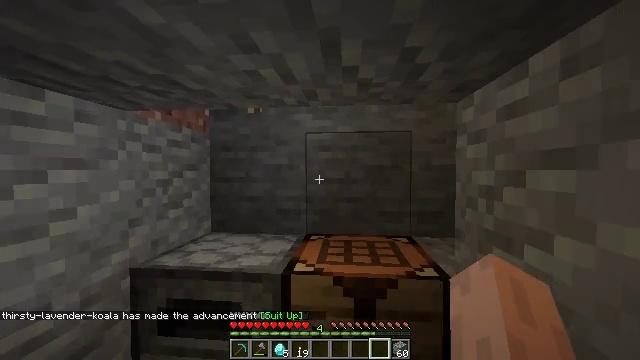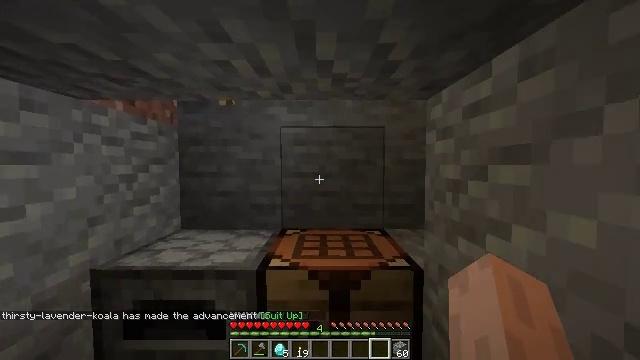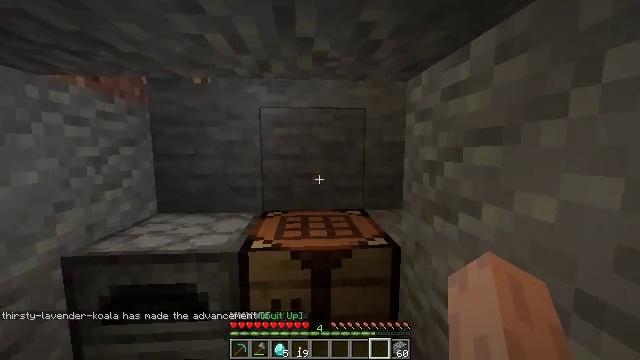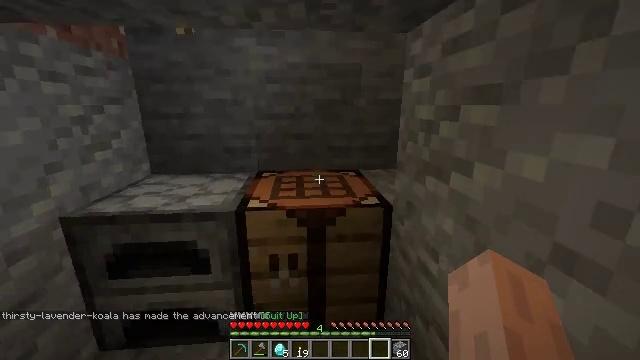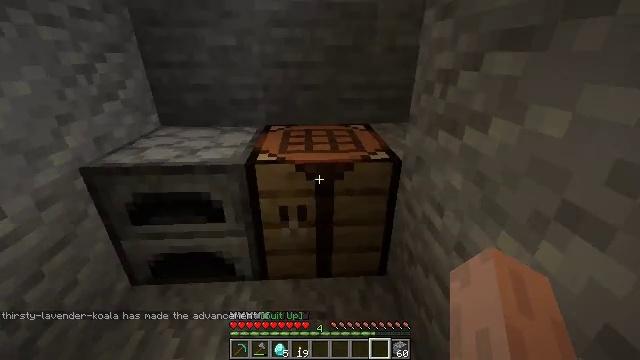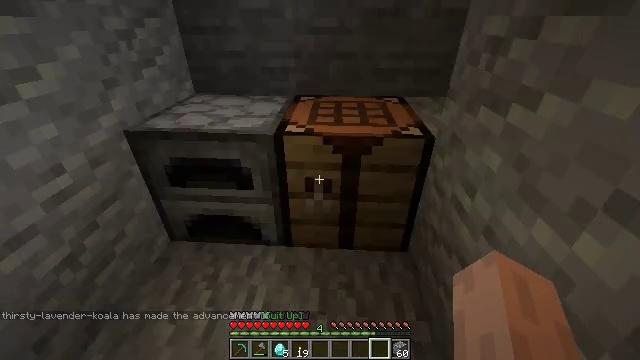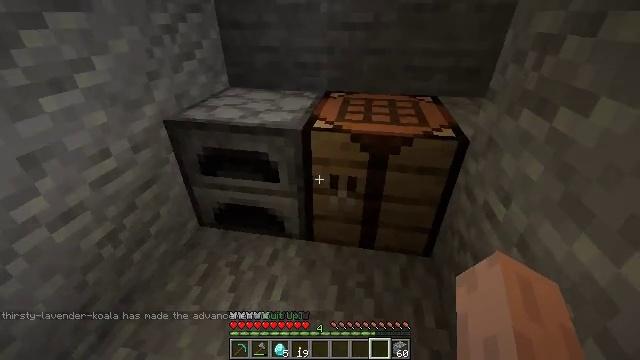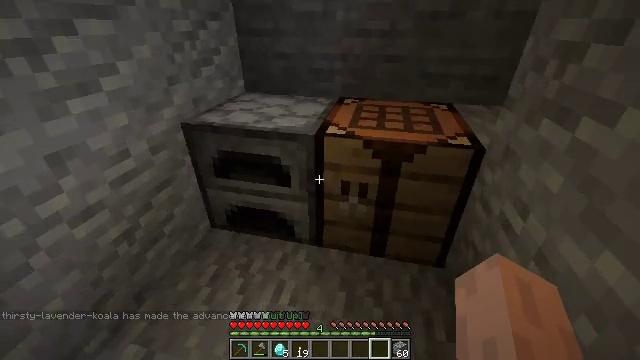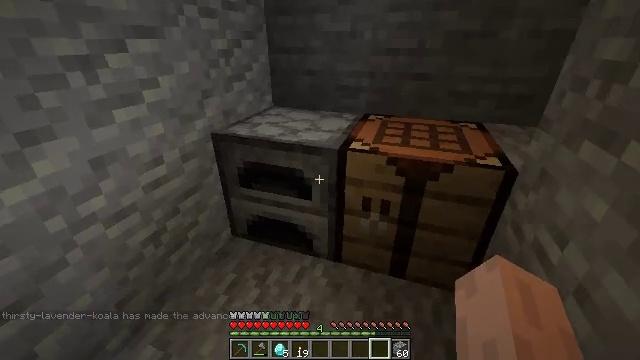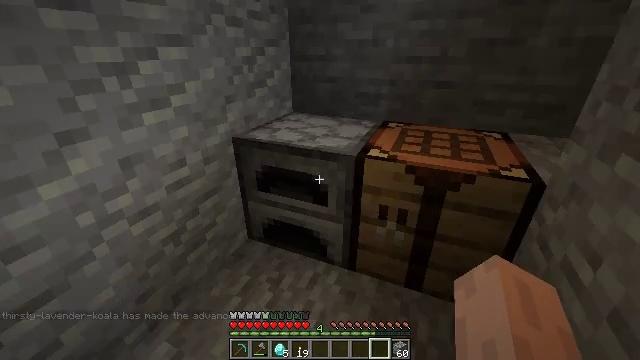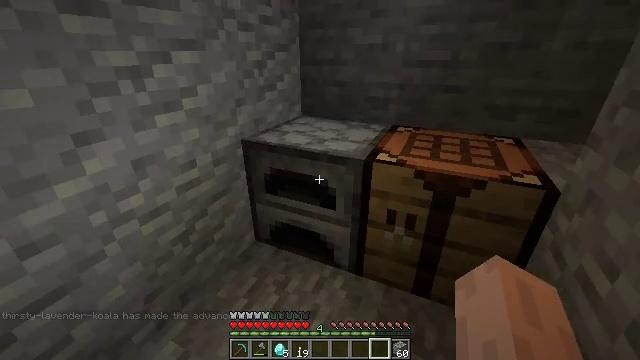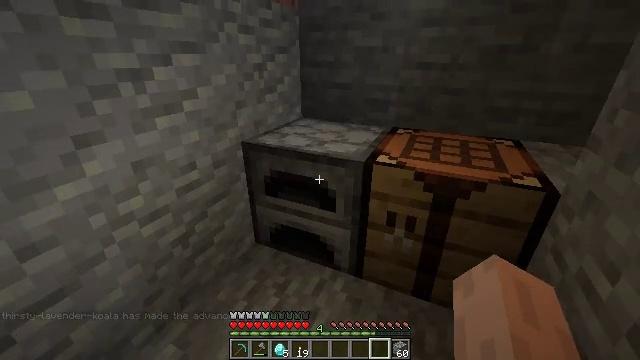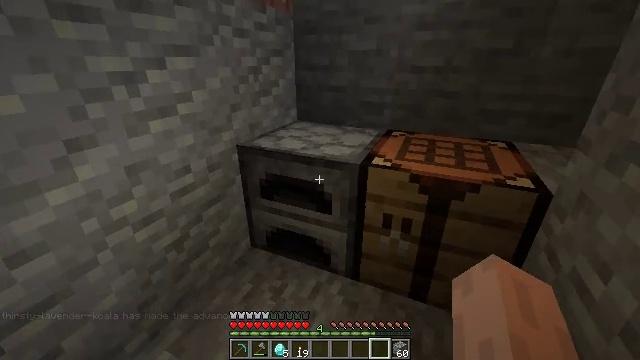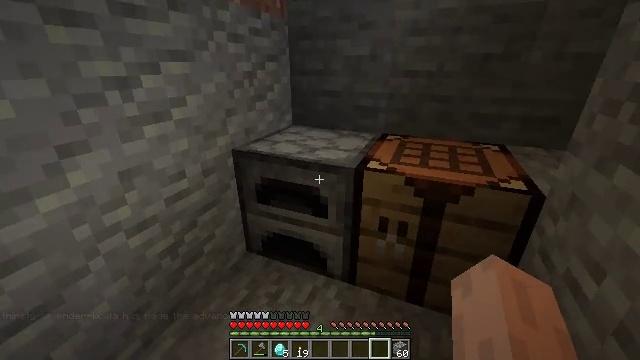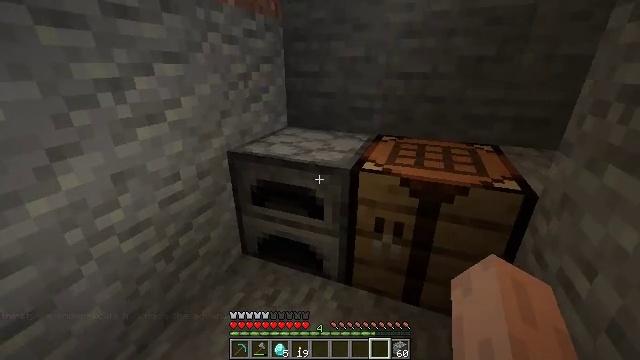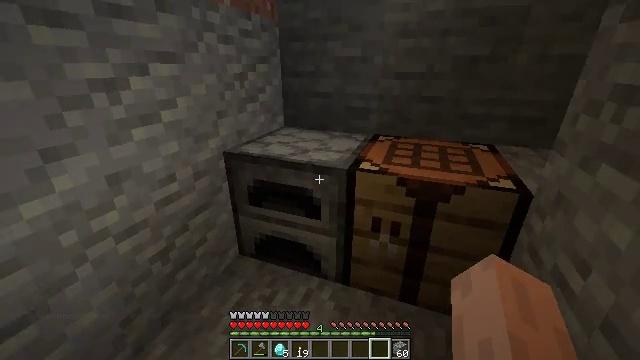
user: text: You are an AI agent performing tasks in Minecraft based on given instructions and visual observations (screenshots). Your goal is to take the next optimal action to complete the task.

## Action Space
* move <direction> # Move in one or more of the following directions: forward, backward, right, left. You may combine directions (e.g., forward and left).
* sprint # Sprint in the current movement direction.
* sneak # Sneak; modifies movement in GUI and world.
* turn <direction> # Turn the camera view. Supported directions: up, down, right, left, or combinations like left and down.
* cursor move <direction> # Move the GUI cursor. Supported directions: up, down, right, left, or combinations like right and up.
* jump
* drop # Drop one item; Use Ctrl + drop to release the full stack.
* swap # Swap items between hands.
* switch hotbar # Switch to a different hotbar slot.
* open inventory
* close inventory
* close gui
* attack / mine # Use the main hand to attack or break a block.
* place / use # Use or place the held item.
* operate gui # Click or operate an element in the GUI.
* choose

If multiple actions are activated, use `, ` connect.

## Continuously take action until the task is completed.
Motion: motion action
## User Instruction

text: Open the crafting table to craft a diamond helmet.
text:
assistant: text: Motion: turn right and down
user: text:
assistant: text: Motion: turn right and down
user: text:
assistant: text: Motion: turn right and down
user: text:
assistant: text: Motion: turn left and down
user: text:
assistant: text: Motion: turn left and down
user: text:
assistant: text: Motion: turn left
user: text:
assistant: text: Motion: turn left and up
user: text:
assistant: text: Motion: turn left and up
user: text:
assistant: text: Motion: turn left and up
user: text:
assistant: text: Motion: turn left
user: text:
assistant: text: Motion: no_op
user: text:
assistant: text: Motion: turn right
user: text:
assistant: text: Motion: turn right
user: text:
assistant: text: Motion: turn right
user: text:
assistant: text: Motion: no_op
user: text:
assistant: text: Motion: turn right
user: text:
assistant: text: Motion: turn right
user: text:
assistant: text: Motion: no_op
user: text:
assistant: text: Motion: no_op
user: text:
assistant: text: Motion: move left
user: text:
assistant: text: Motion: move left
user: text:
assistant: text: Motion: move left
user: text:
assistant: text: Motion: no_op
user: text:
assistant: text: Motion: turn right
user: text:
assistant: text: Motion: turn right
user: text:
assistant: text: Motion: turn right
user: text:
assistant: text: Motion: turn right
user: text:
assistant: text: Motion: turn right
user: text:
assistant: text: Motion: turn right
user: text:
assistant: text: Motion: turn right